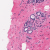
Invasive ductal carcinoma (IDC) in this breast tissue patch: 0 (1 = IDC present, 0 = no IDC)